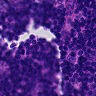
Metastatic tissue present: no